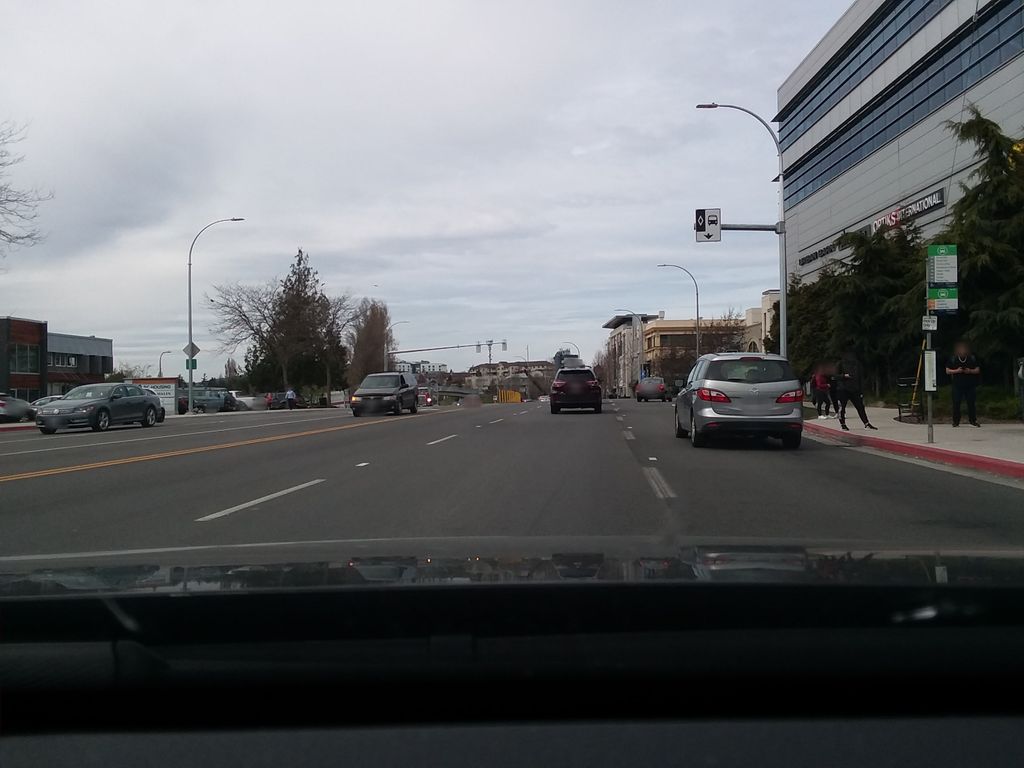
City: victoria